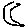
Label: moon